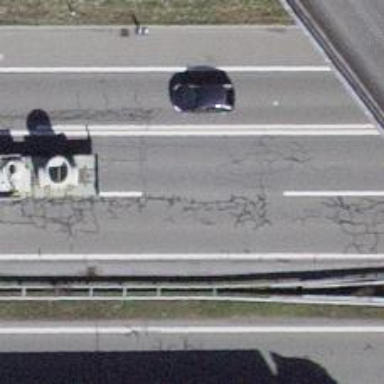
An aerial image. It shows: Asphalt motorway link.